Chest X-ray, PA view. Patient: 58 years old, sex M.
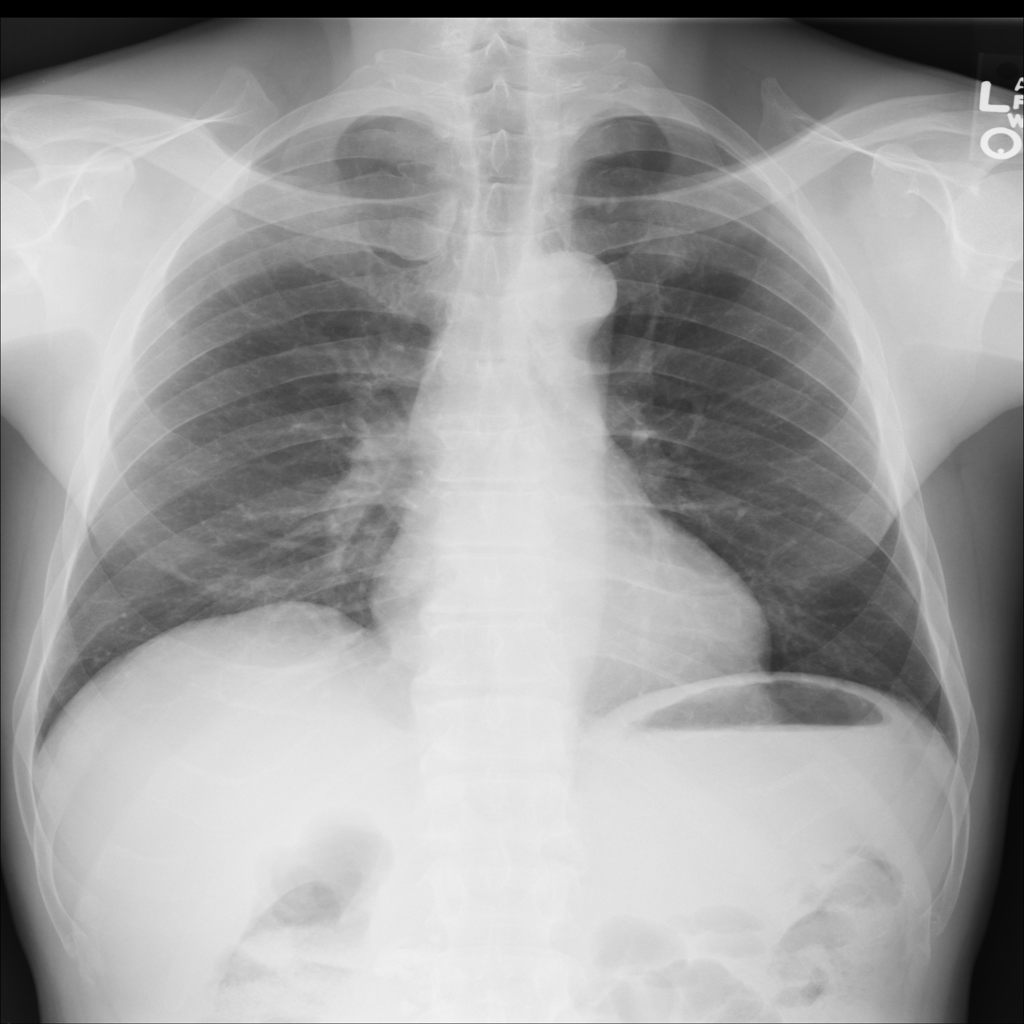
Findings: No Finding